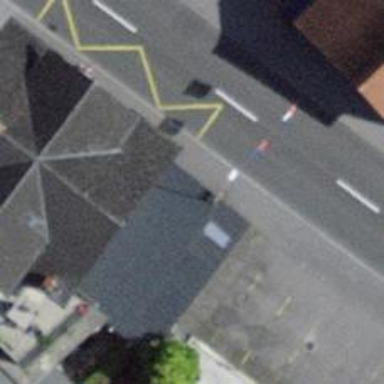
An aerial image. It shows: Restaurant.